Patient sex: M
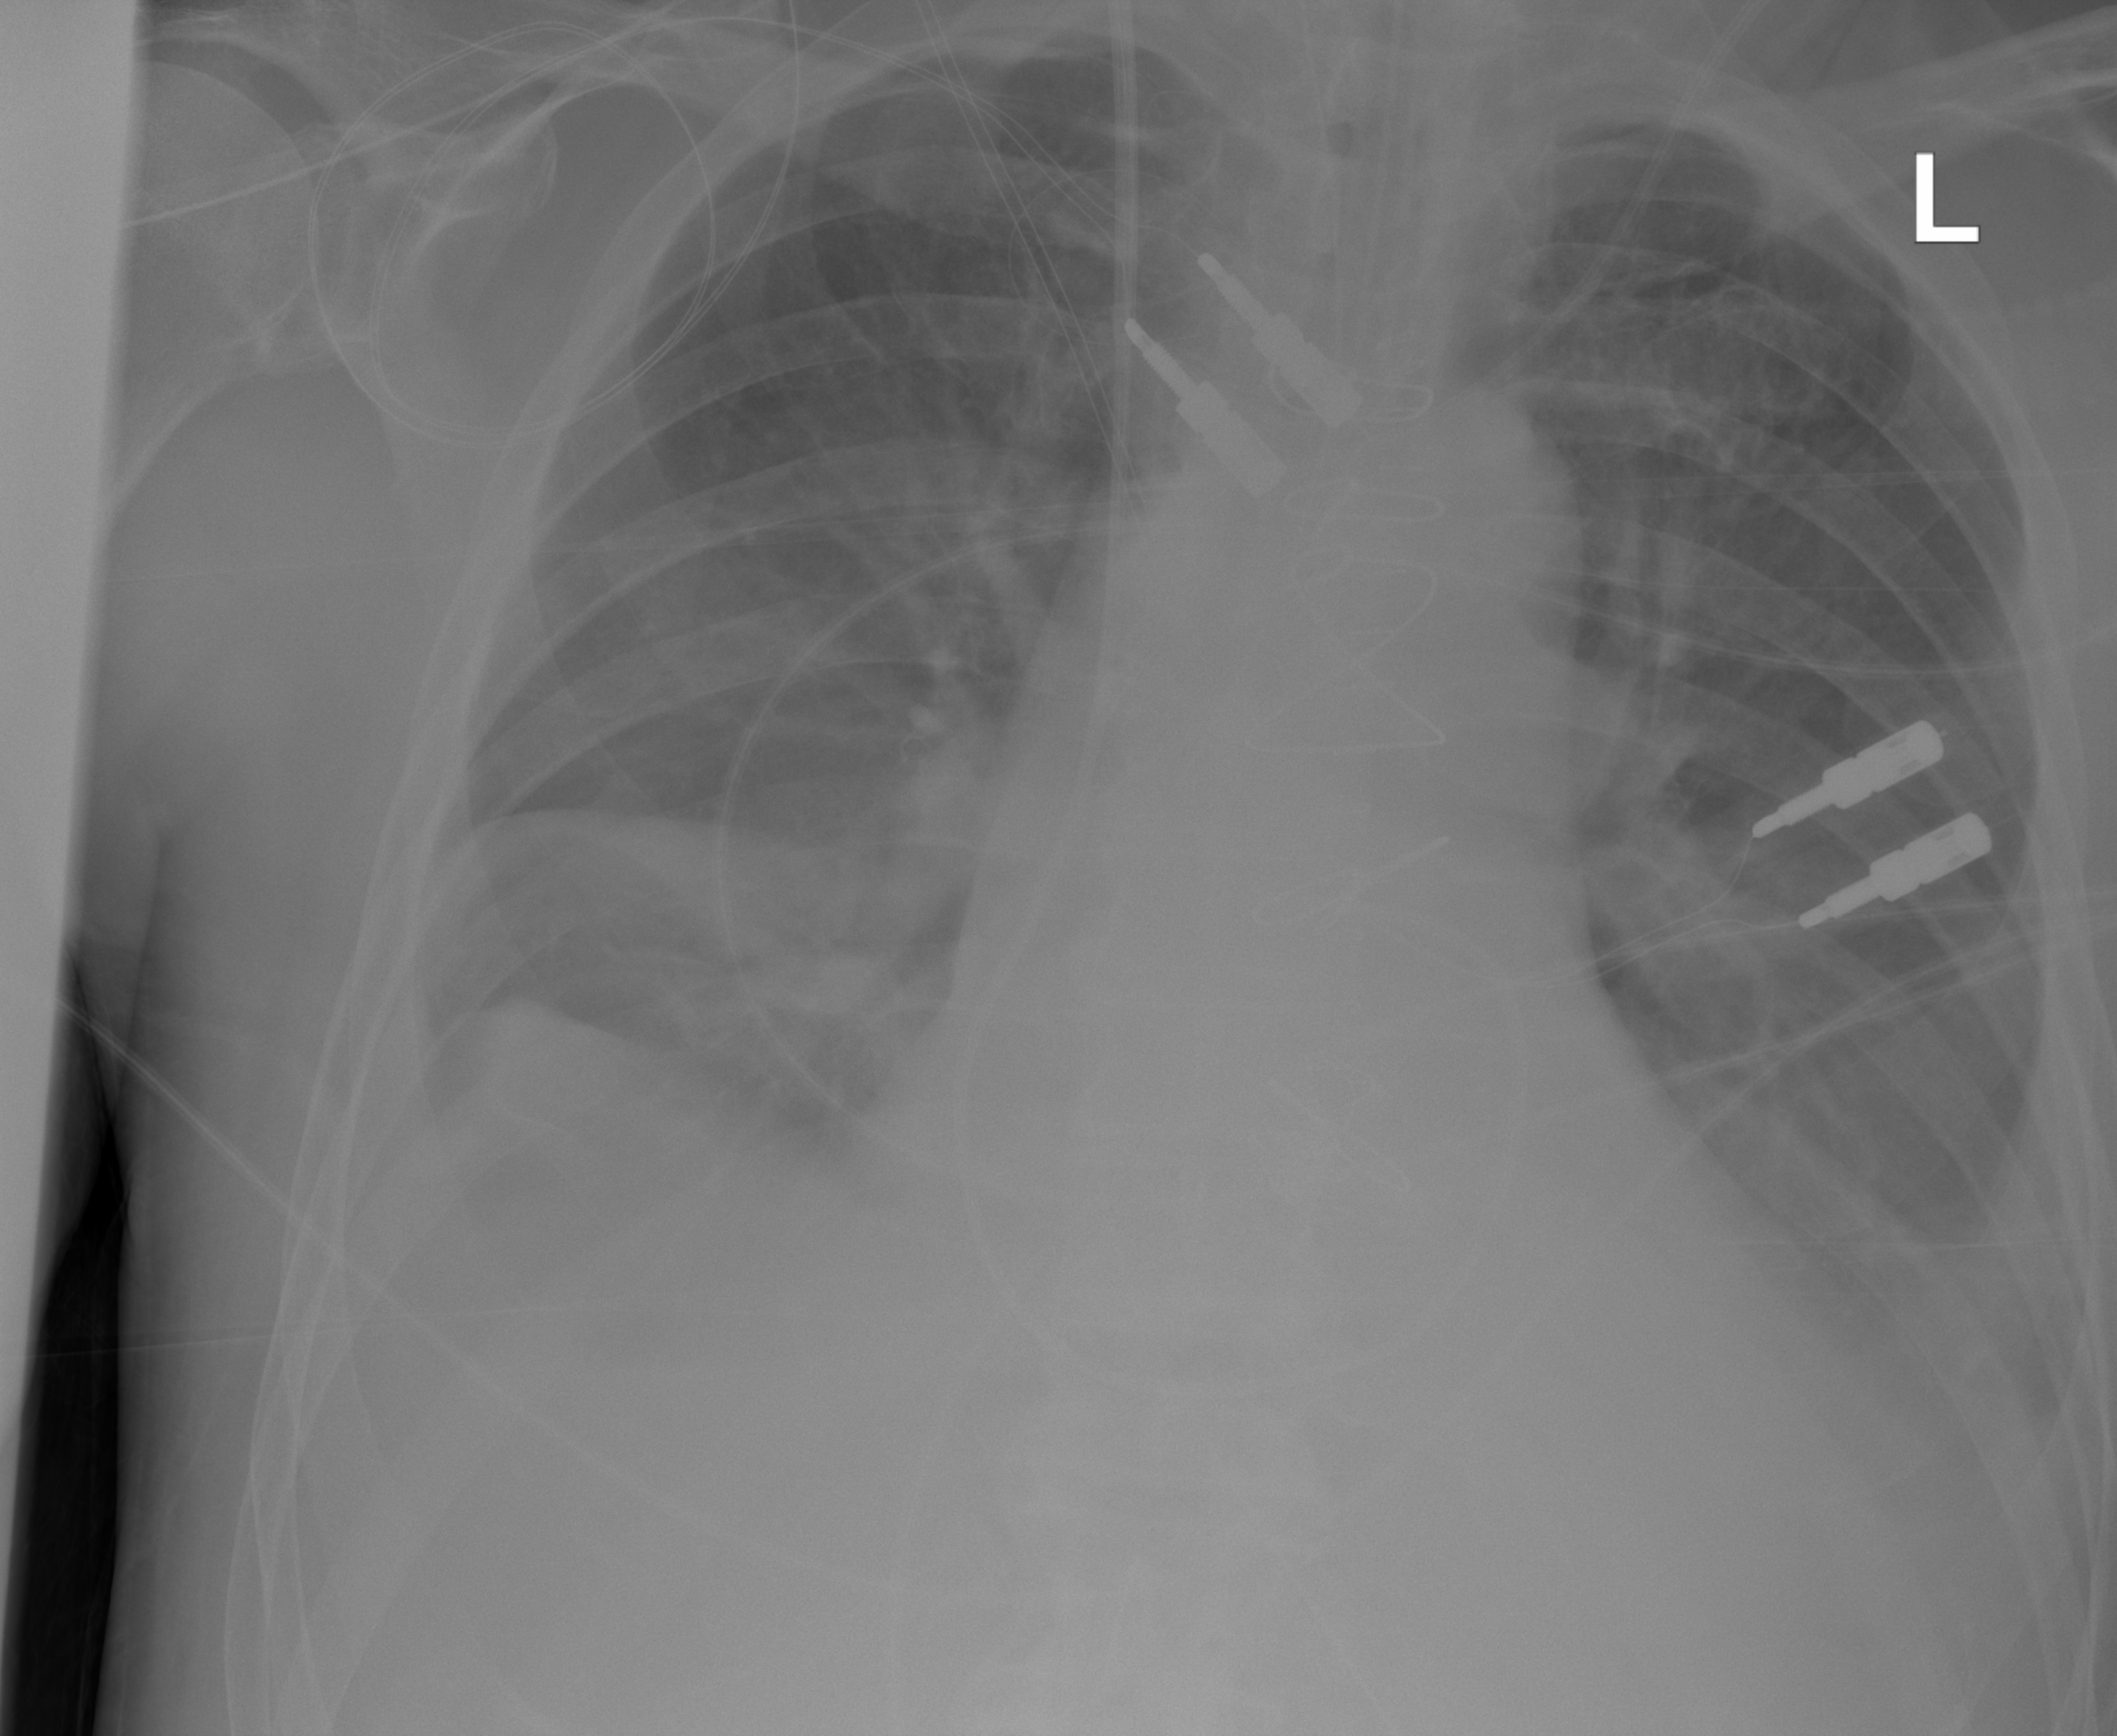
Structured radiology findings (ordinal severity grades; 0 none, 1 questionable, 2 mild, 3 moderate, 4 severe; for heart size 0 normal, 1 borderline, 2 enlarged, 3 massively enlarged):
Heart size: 1
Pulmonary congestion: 2
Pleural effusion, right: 2
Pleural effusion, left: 2
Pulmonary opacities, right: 2
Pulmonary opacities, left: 2
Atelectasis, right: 2
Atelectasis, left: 2